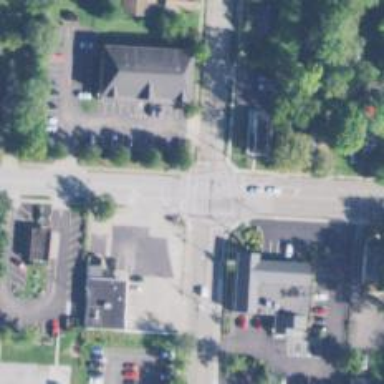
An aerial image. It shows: Marked road crossing.